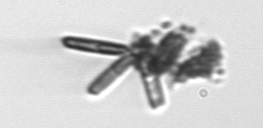
Label: Thalassionema